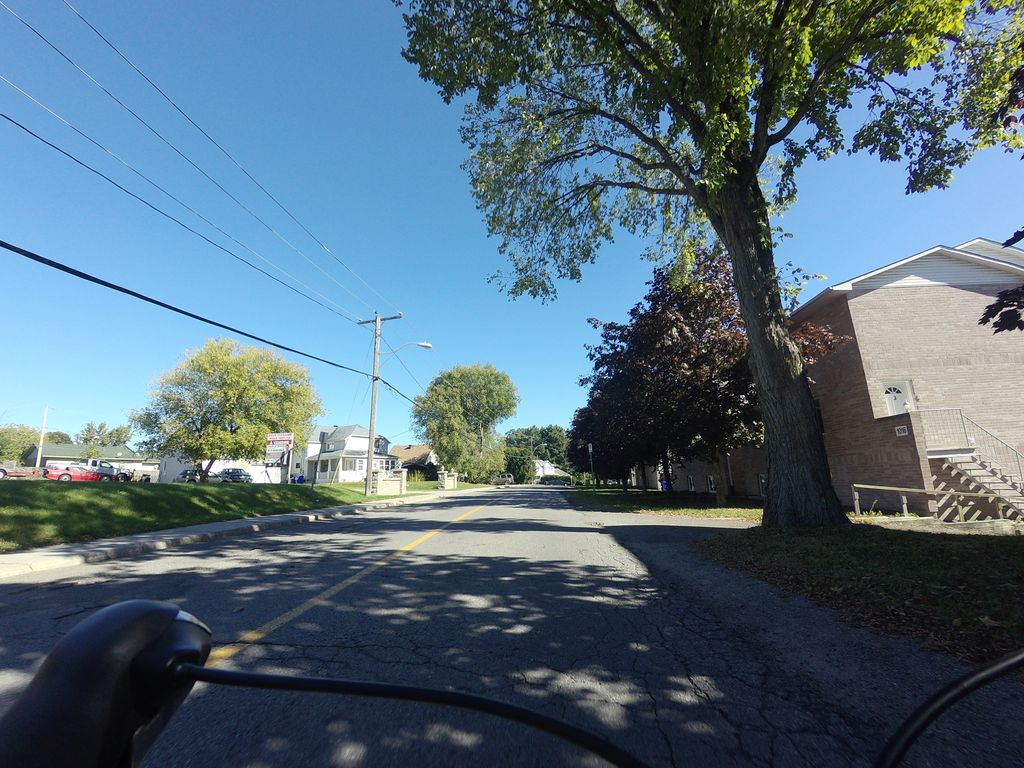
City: ottawa-gatineau